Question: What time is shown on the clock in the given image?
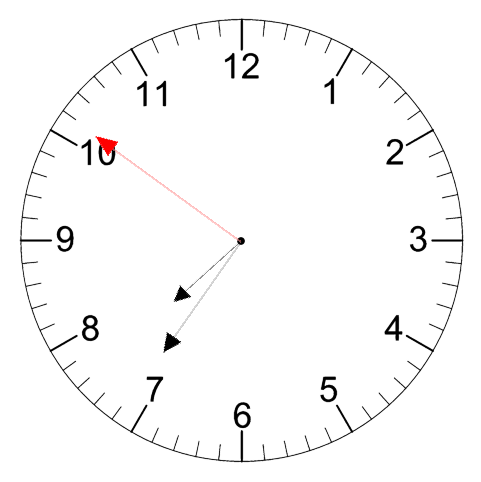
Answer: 07:35:51